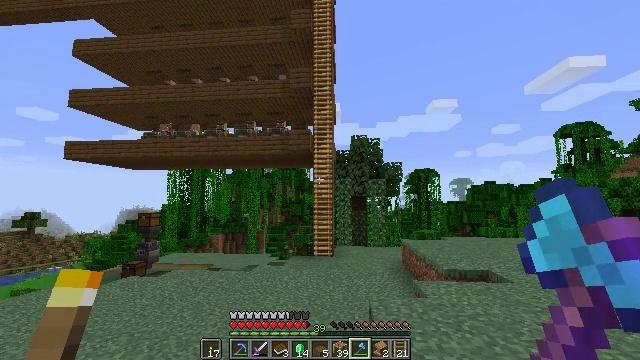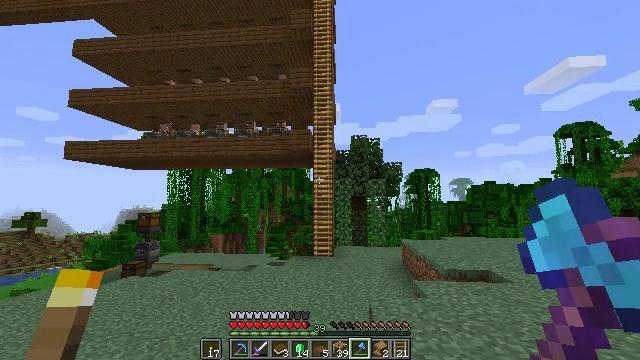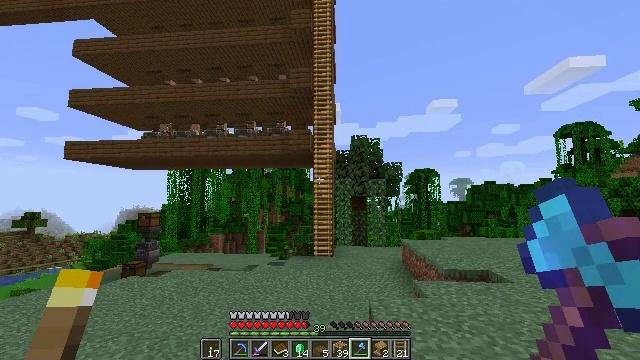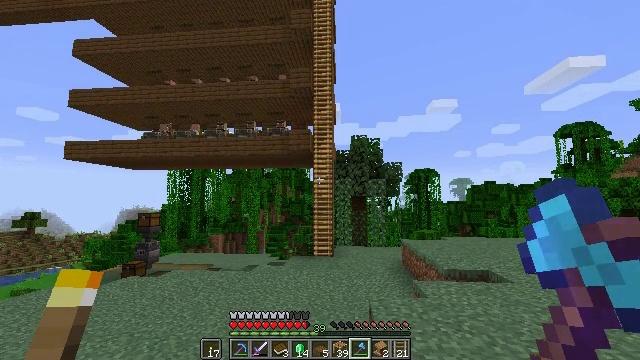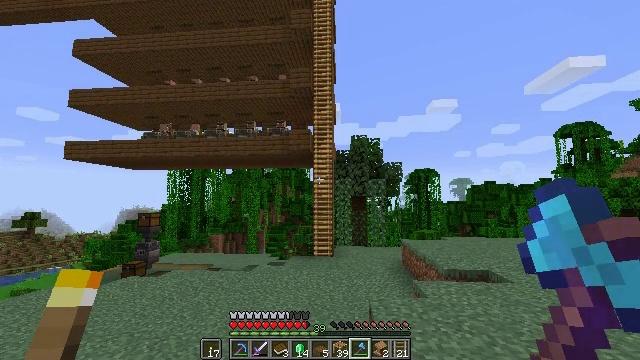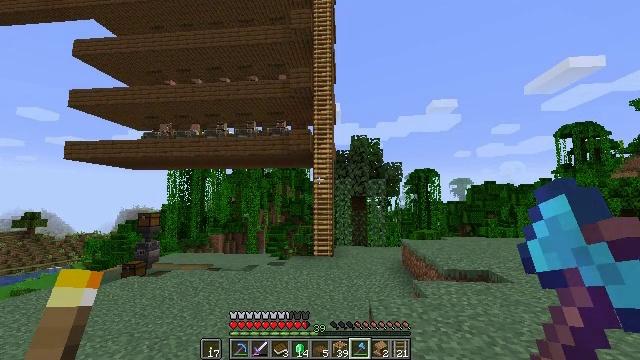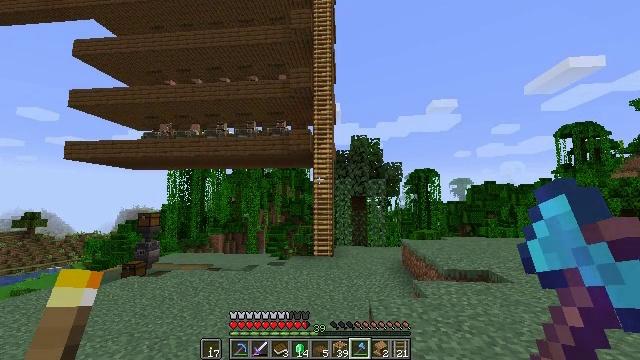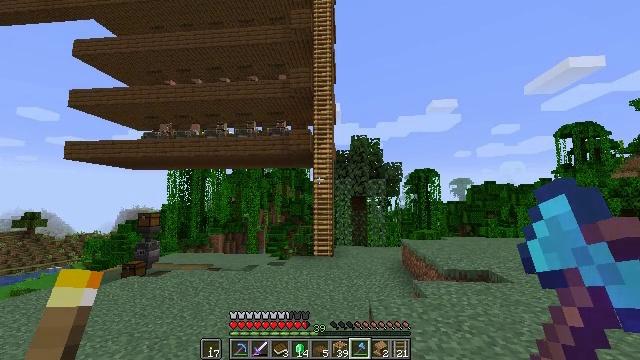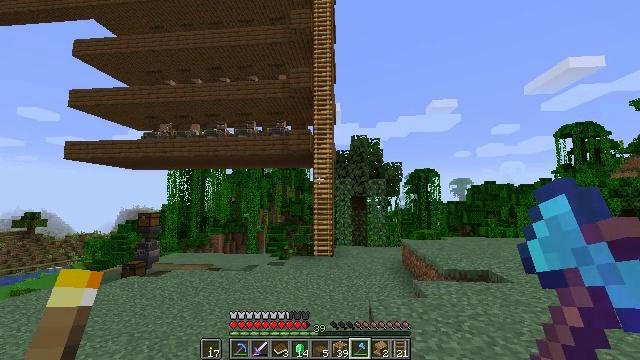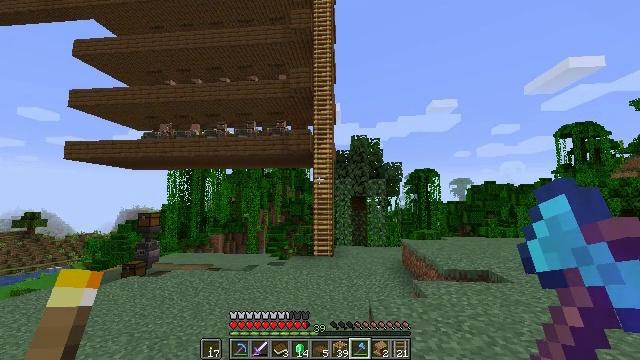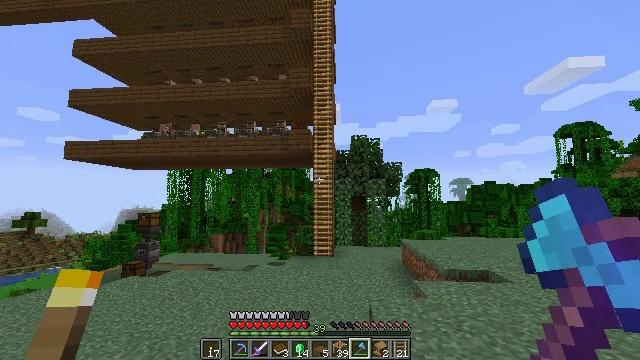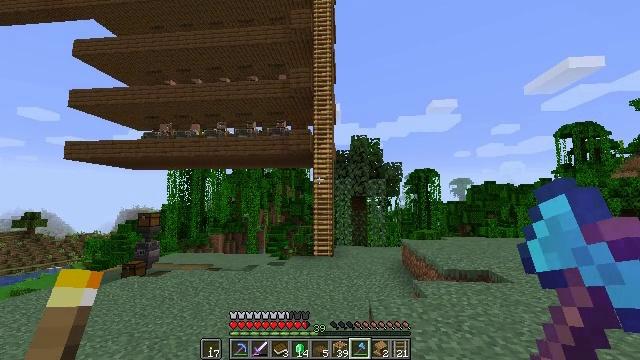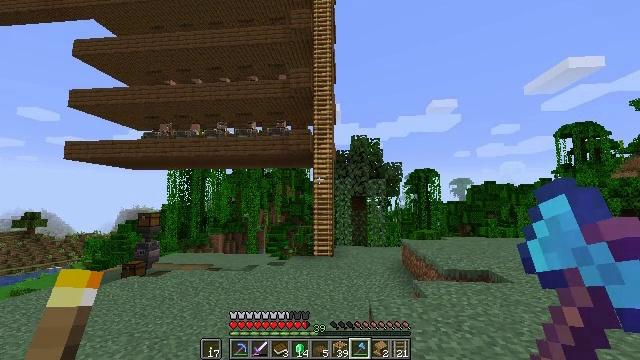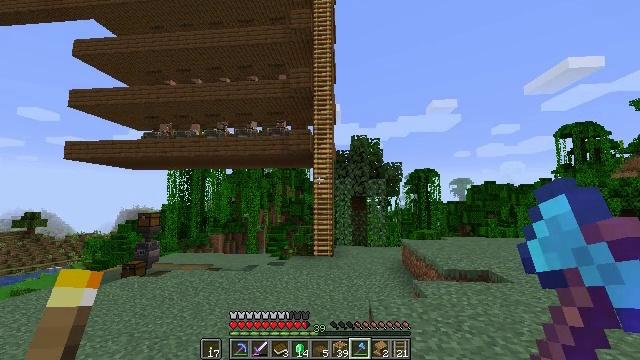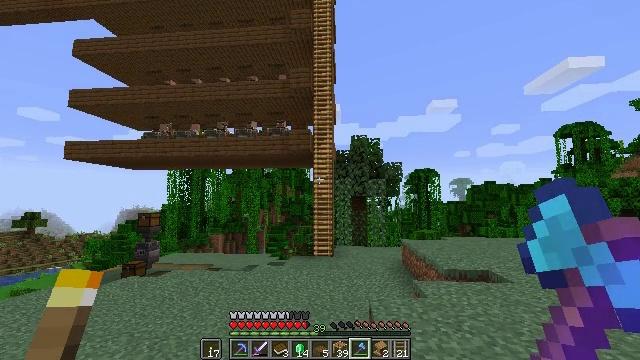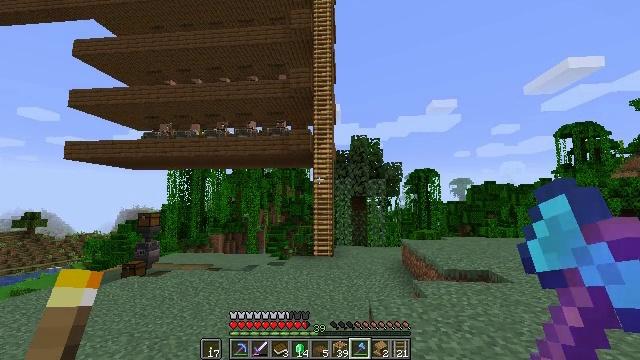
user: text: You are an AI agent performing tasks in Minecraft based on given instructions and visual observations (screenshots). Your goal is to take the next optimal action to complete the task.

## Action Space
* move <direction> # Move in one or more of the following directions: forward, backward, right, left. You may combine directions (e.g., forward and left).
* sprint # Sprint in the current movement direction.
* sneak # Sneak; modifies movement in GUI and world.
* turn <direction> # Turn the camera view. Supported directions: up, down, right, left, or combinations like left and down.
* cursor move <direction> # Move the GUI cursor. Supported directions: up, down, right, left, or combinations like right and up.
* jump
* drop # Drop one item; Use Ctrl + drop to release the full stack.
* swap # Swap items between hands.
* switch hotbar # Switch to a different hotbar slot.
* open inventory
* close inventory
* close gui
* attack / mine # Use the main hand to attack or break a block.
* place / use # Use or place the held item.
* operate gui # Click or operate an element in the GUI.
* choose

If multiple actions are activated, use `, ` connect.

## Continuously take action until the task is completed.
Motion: motion action
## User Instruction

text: Mine the spruce slab.
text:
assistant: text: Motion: no_op
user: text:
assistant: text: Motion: no_op
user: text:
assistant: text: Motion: no_op
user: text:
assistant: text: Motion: no_op
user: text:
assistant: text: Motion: no_op
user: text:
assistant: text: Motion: no_op
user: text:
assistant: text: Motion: no_op
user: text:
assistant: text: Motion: no_op
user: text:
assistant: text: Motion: no_op
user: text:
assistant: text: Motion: no_op
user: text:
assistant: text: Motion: no_op
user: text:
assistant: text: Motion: no_op
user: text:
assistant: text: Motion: no_op
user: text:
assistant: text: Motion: no_op
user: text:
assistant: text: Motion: no_op
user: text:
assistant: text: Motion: no_op
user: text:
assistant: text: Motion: no_op
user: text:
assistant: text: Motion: no_op
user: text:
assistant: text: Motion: no_op
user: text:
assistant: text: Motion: no_op
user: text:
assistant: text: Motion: no_op
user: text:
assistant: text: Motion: no_op
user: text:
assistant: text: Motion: no_op
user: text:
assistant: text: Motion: no_op
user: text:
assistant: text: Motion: no_op
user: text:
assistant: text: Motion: no_op
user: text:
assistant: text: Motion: no_op
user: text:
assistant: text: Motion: no_op
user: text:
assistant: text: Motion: no_op
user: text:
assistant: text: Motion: no_op